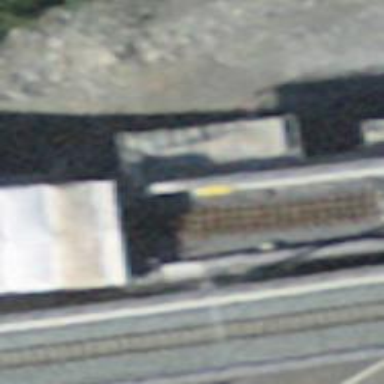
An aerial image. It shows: Narrow-gauge railway bridge with truss structure. The electrified track has contact line and there is one track on the bridge.